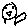
Label: bird